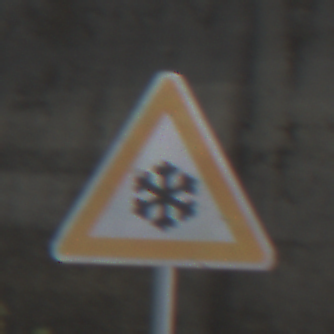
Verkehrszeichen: SchneeOderEisglaette
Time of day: Midday
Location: Outdoor (Suburban)
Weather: Overcast
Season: NotSpecified
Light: Natural